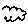
Label: cloud